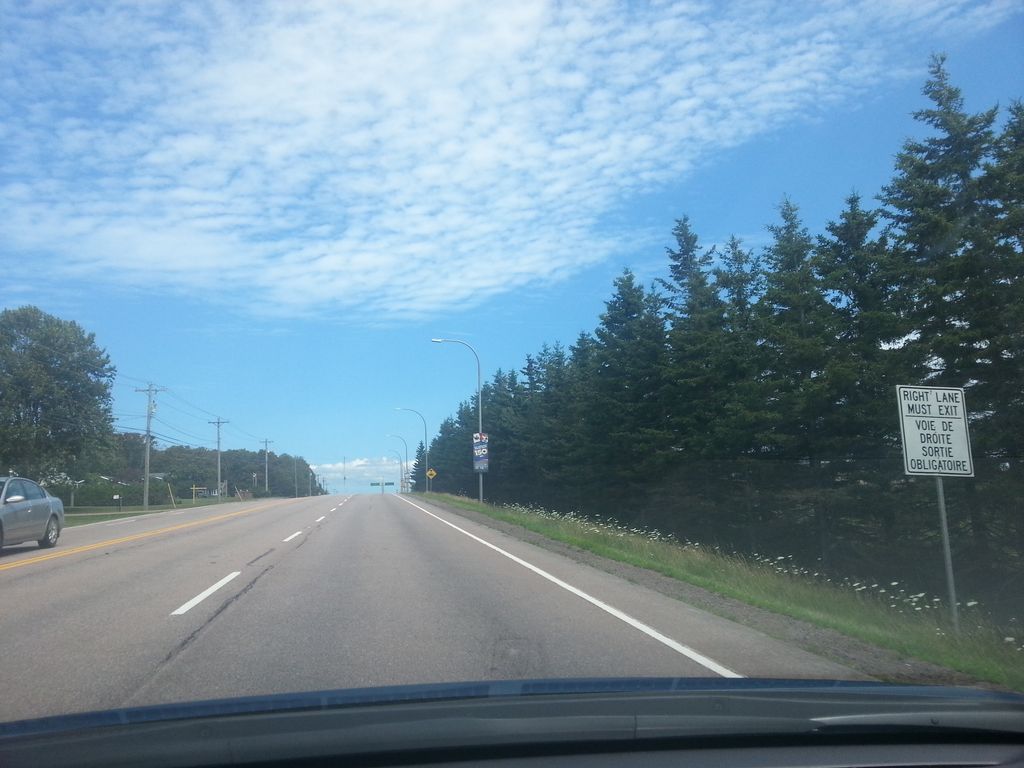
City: charlottetown